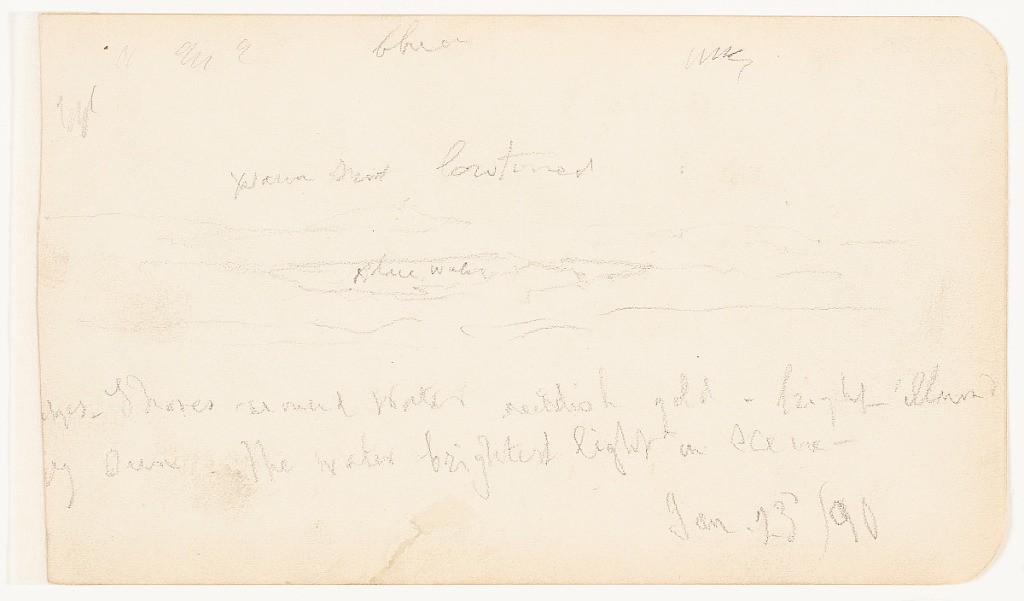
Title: Lake in the Mountains of Mexico
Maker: Frederic Edwin Church, American, 1826–1900
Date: January 23, 1890
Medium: Graphite on off-white wove paper
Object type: drawing
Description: Landscape sketch showing a view of a lake in the mountainous terrain of Mexico, likely near Mexico City. Situated in the middle distance across rolling topography in the foreground, a roughly oval-shaped lake is nestled around hills and mountains at center. Rugged terrain extends into the background, where a prominent peak is visible at center left.